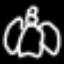
Label: angel